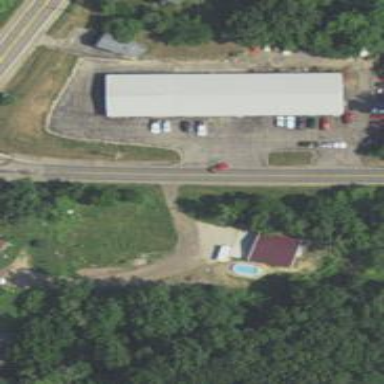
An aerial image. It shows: Driveway leading to service road.